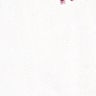
Metastatic tissue present: no